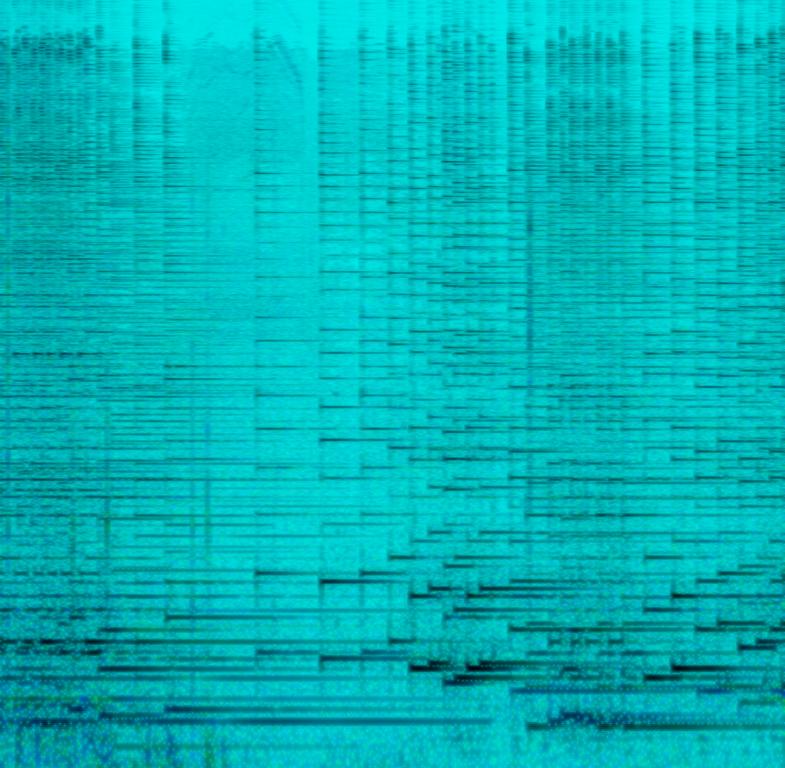
The low quality recording features a classical song that consists of a harpsichord melody that sounds emotional and passionate. The recording is a bit noisy.